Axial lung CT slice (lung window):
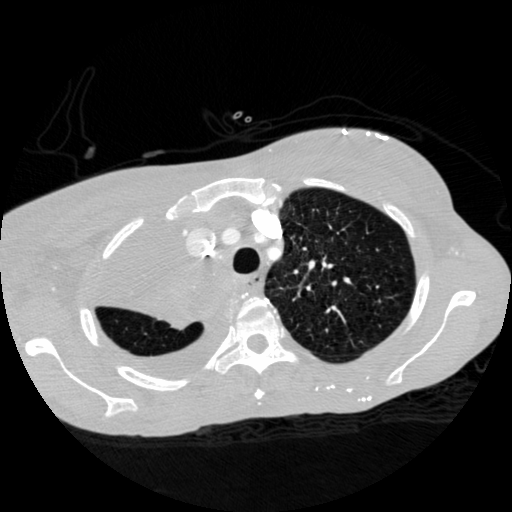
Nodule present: no